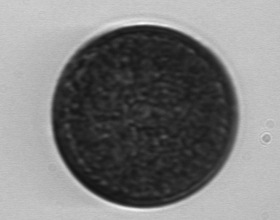
Label: Coscinodiscus